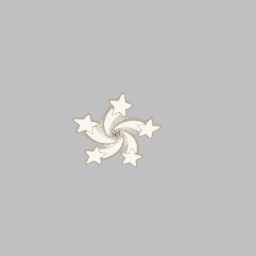
Label: lighting